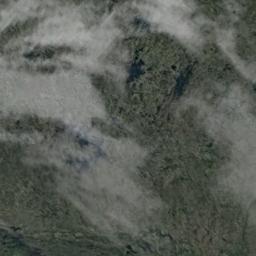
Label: cloud